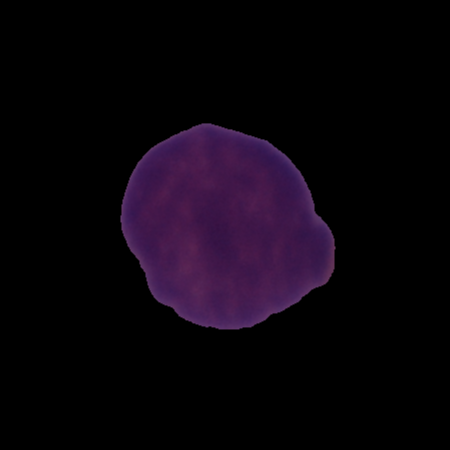
Label: cancer